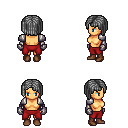
a pixel art fantasy rpg character, female body template, human, tanned skin, steel arm armor, red pants, gray pageboy hairstyle, metal gloves, brown shoes, four views (front, back, left, right), 2x2 character sprite sheet, small pixel art, hard edges, no anti-aliasing